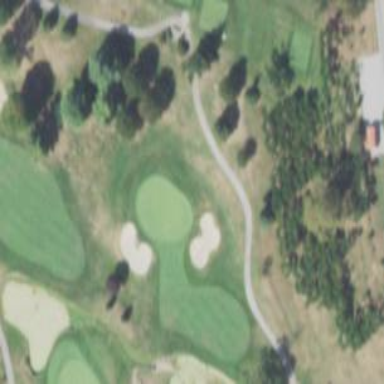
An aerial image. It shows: Golf fairway surrounded by grass.